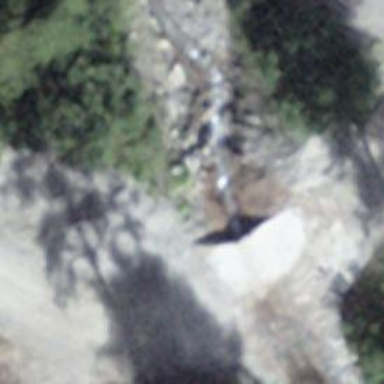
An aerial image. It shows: Culvert tunnel.